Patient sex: M
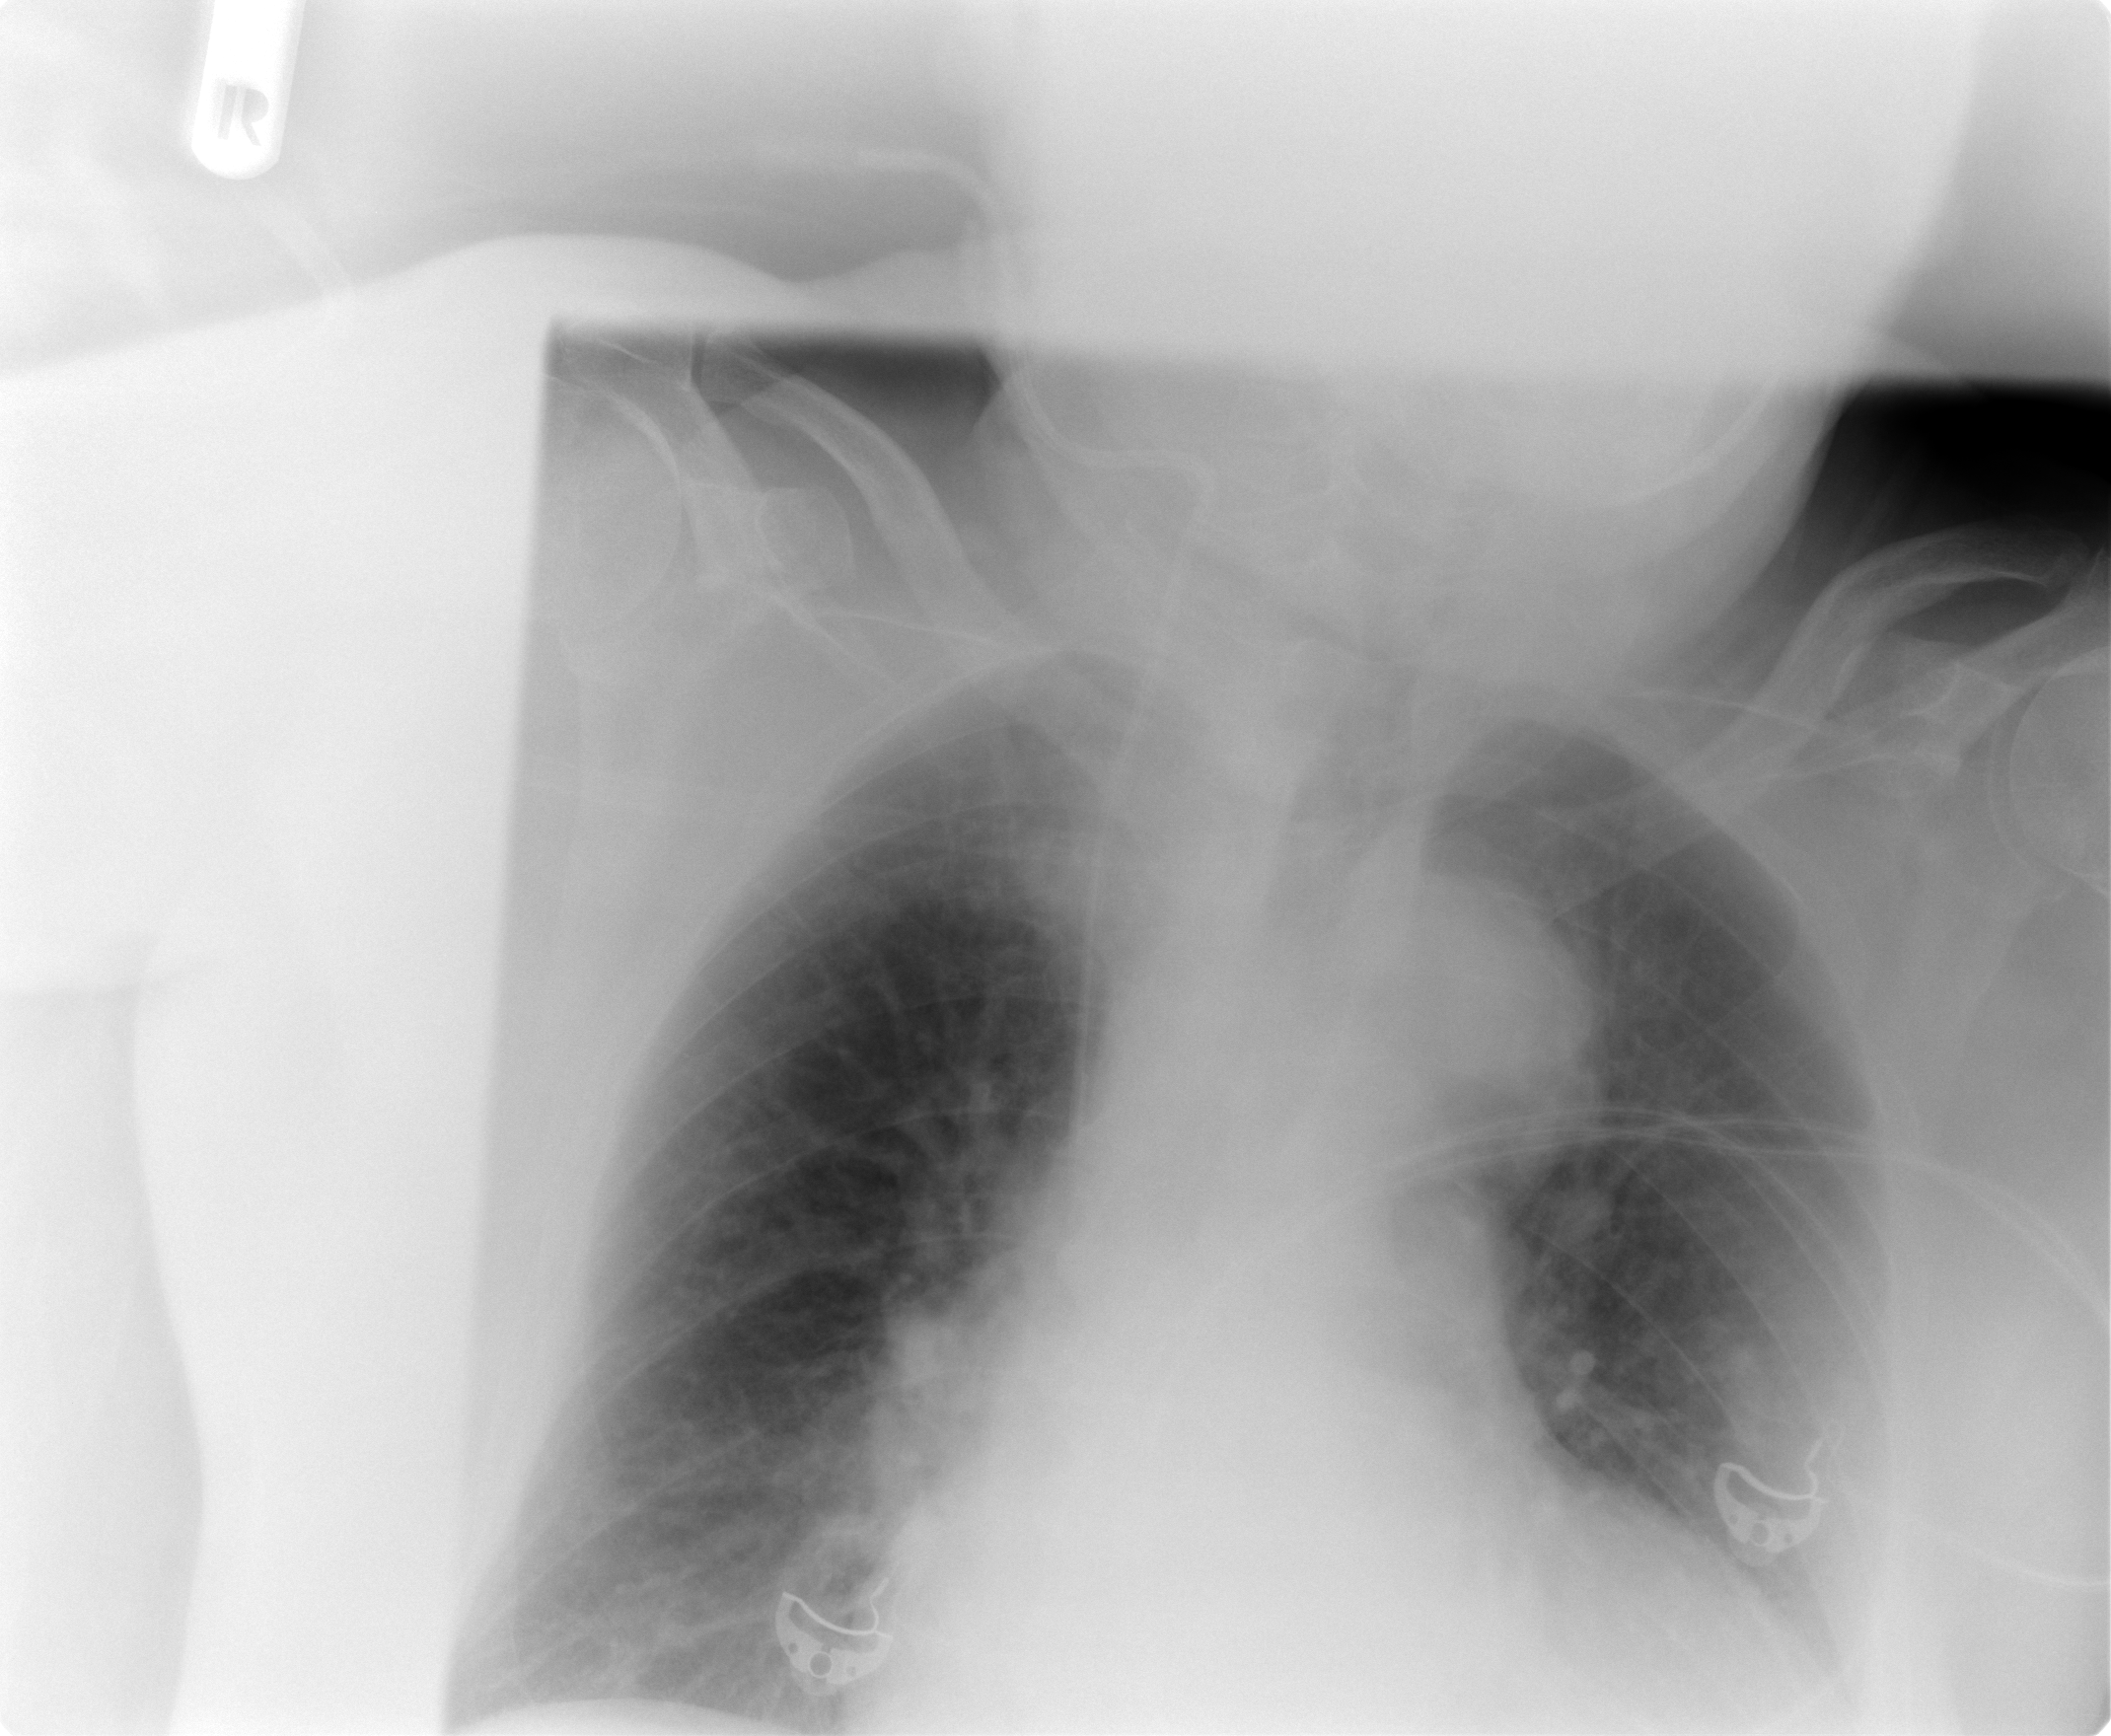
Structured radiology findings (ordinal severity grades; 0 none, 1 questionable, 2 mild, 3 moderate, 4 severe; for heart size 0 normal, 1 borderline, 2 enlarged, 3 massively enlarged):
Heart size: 2
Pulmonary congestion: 2
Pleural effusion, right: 0
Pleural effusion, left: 0
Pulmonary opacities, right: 0
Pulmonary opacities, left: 0
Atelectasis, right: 0
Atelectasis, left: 0